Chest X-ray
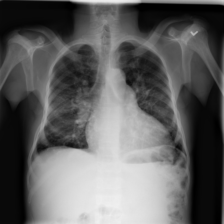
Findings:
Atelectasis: negative
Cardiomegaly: negative
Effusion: negative
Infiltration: negative
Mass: negative
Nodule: negative
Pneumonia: negative
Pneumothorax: negative
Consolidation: negative
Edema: negative
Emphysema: negative
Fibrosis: positive
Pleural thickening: negative
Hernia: negative